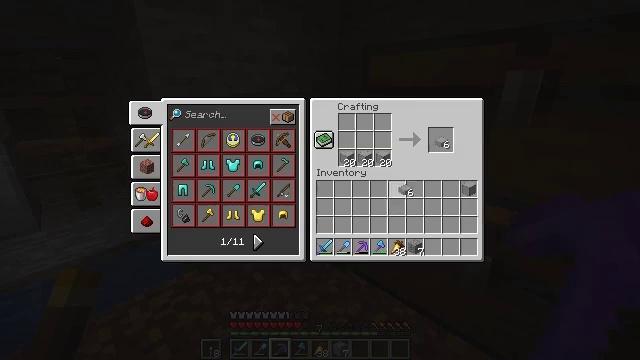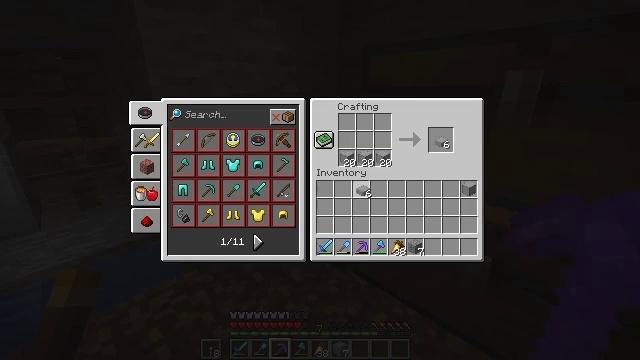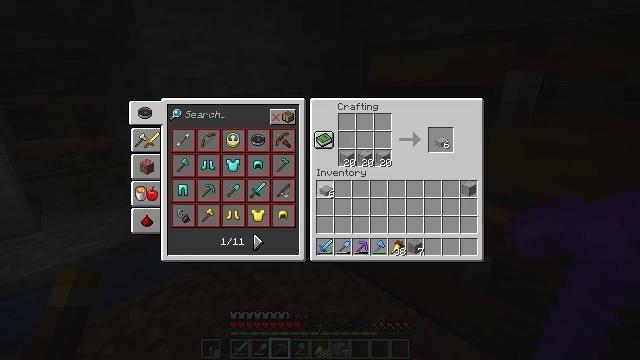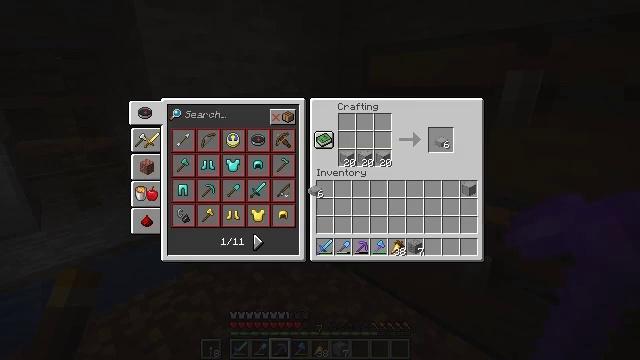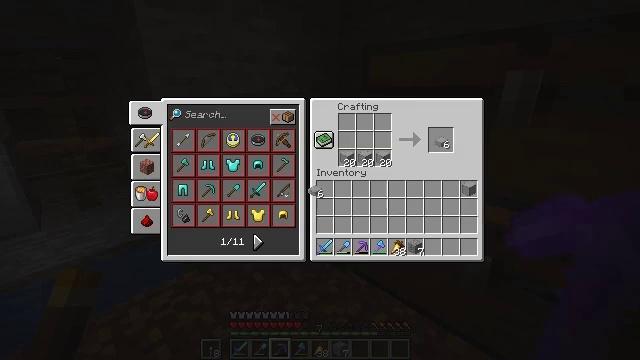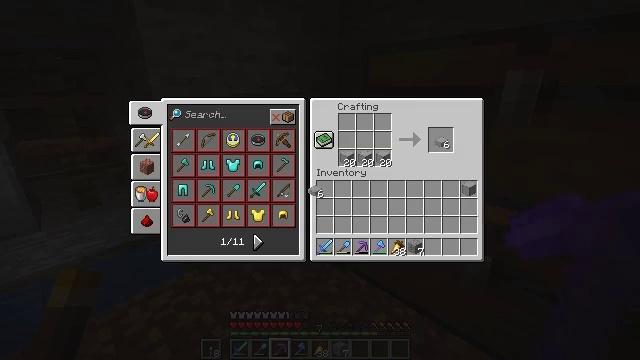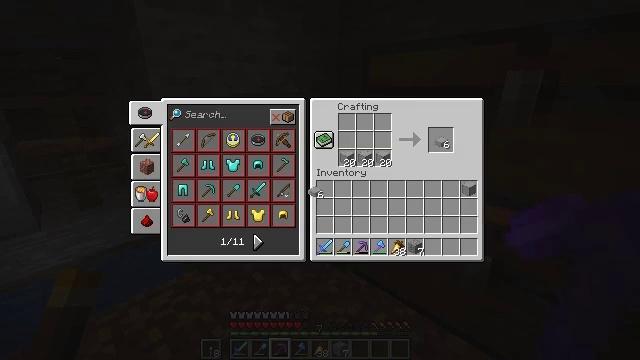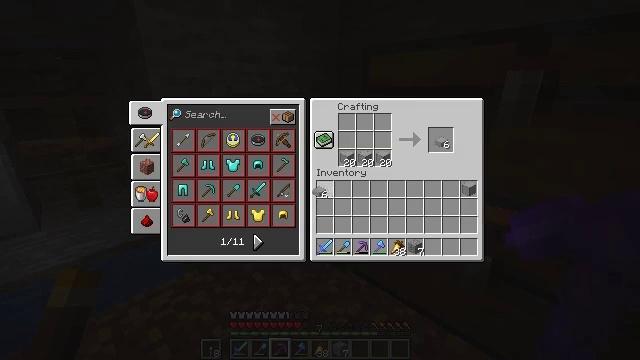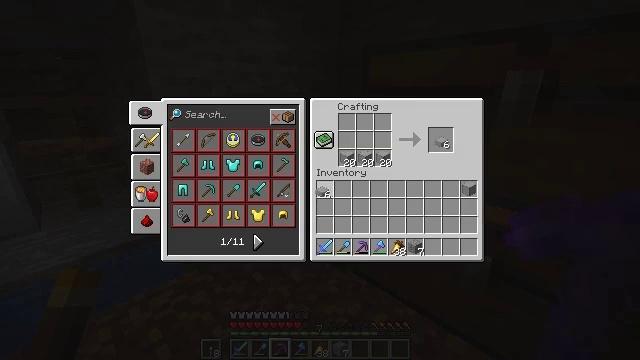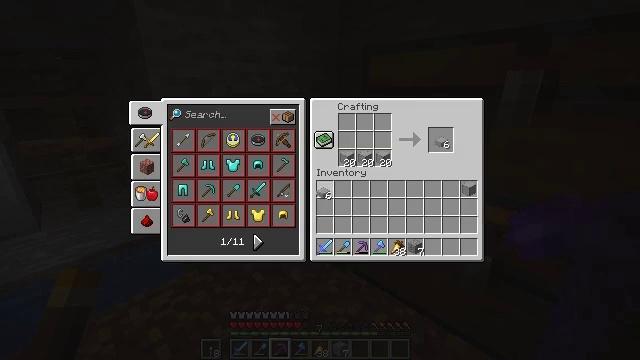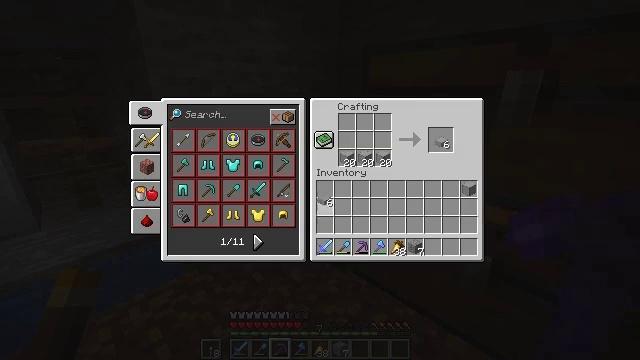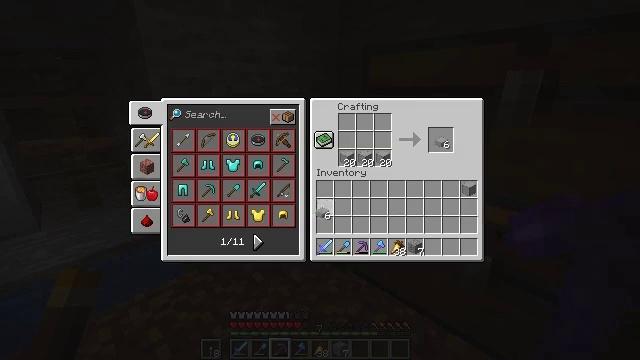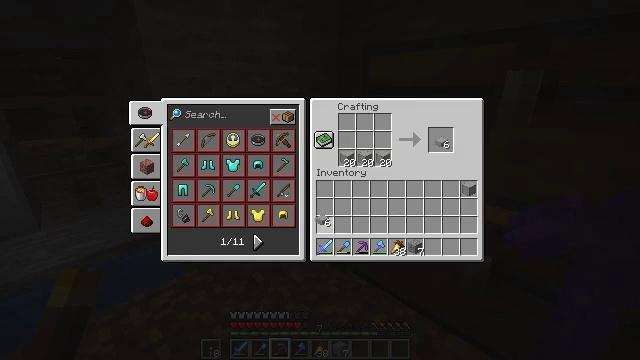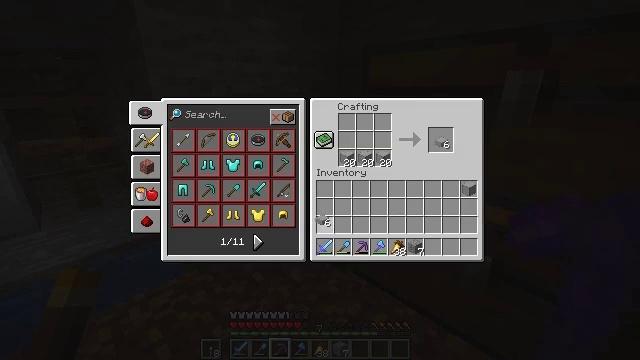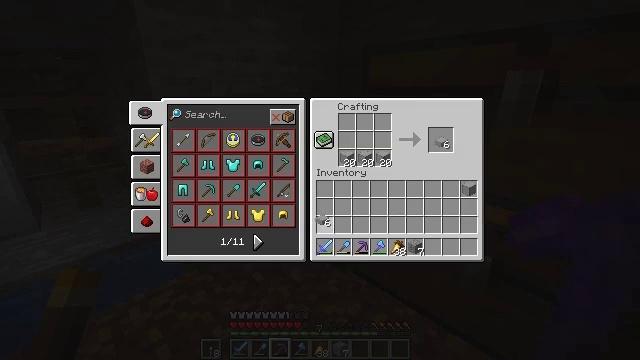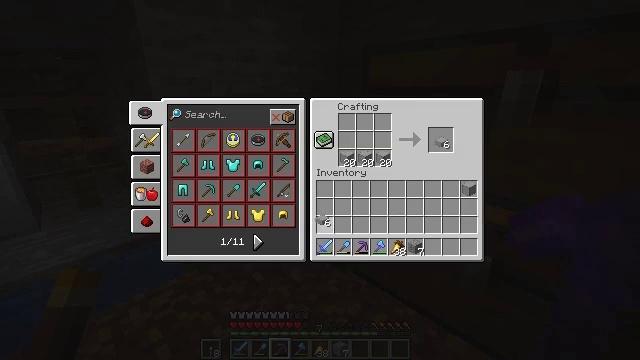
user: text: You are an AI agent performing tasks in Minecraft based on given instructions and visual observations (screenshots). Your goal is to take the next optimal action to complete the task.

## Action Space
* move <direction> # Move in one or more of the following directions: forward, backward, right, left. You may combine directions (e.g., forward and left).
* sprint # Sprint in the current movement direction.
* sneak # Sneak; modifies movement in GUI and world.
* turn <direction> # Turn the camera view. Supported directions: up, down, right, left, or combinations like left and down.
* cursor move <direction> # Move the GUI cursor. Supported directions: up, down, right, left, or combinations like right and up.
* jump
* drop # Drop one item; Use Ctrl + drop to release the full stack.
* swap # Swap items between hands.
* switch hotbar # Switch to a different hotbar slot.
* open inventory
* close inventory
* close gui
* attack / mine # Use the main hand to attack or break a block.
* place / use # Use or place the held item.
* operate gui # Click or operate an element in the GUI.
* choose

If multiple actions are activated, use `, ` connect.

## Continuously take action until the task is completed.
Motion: motion action
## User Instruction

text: Combine iron ingots in a crafting table to create an iron trapdoor.
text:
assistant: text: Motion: turn left
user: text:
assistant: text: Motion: turn left
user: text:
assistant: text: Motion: turn left
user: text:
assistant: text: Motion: no_op
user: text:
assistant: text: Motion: no_op
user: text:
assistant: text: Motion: no_op
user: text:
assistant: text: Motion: no_op
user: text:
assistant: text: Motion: no_op
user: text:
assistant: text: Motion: no_op
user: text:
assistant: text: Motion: turn down
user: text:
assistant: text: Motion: turn down
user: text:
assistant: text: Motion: no_op
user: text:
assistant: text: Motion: no_op
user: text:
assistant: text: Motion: no_op
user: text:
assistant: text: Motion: no_op
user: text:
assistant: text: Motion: no_op
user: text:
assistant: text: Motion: no_op
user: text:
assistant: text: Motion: no_op
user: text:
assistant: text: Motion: no_op
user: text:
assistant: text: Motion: no_op
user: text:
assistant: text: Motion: attack / mine
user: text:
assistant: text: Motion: attack / mine
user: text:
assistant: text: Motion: attack / mine
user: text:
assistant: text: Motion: no_op
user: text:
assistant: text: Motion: turn right
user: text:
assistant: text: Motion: turn right and up
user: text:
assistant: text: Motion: turn right and up
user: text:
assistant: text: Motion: sneak, turn right and up
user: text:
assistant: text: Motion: sneak
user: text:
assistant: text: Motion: sneak